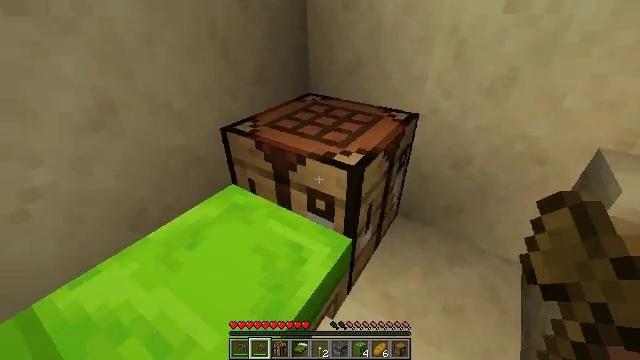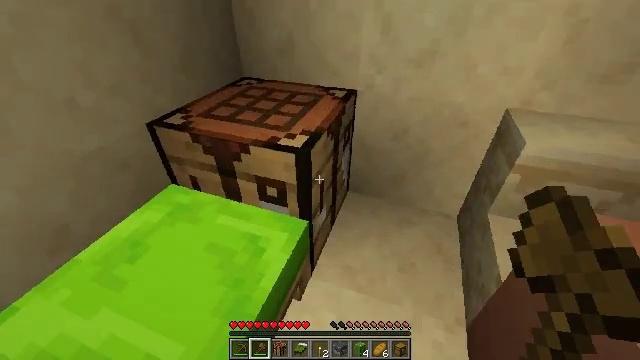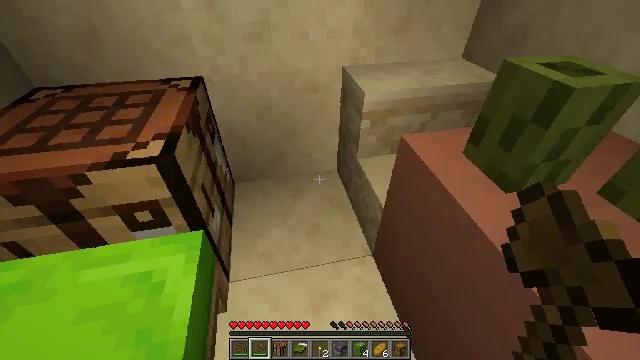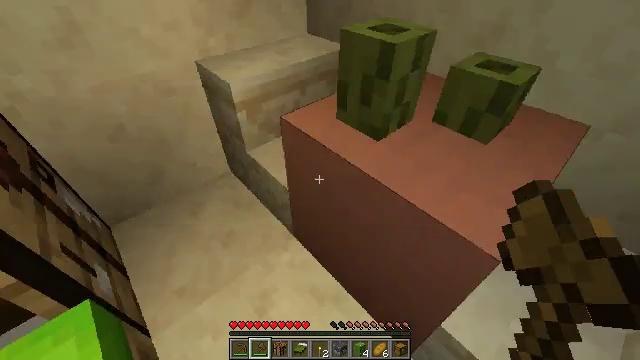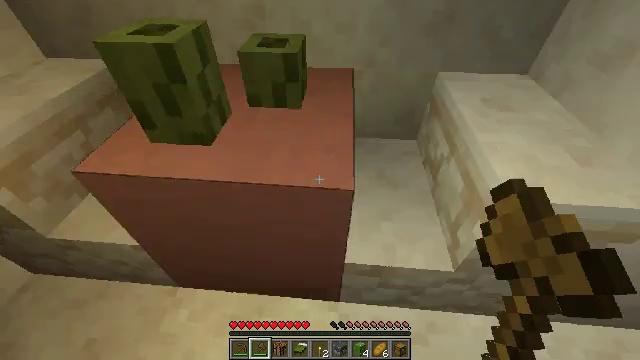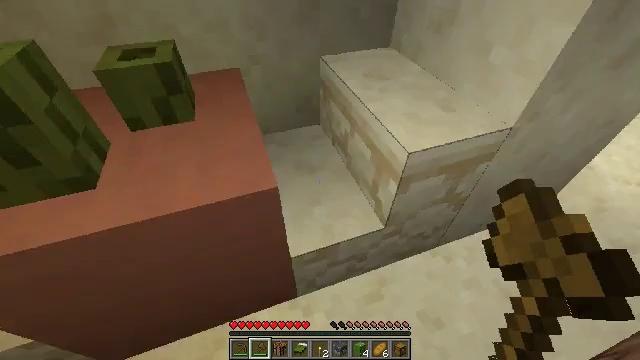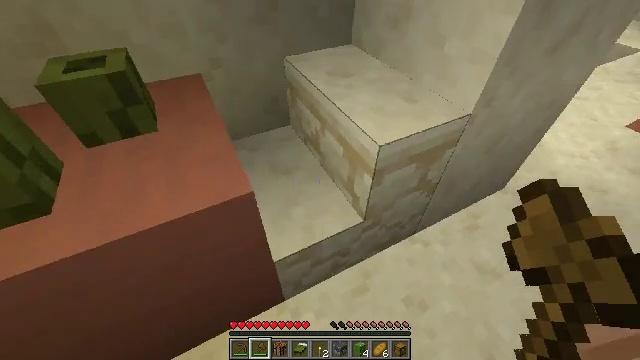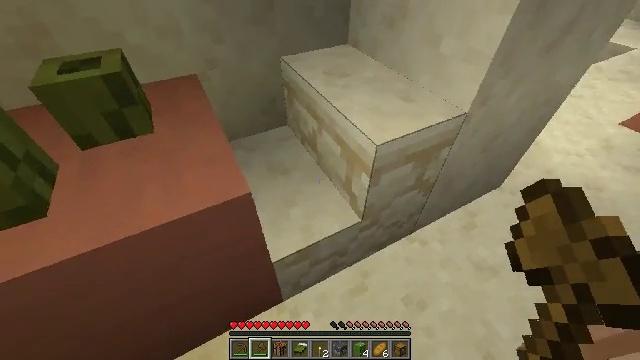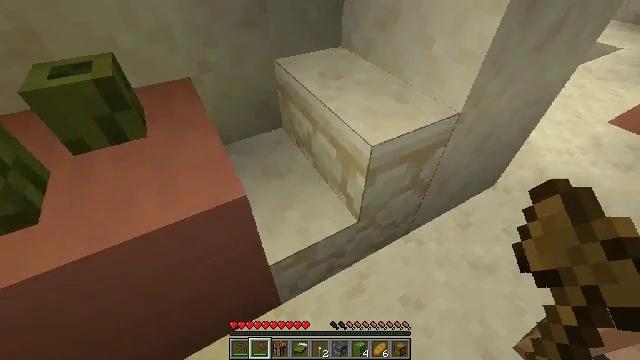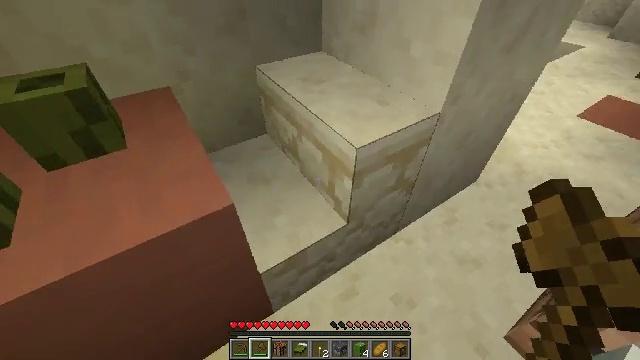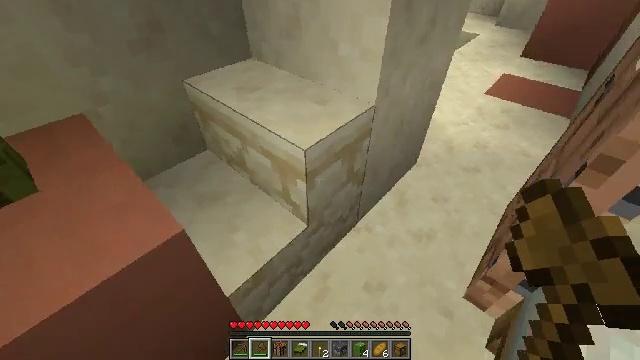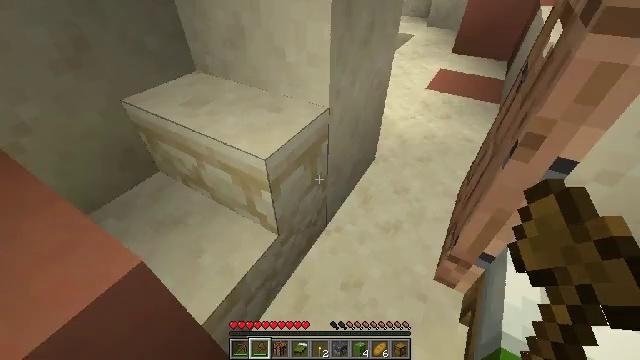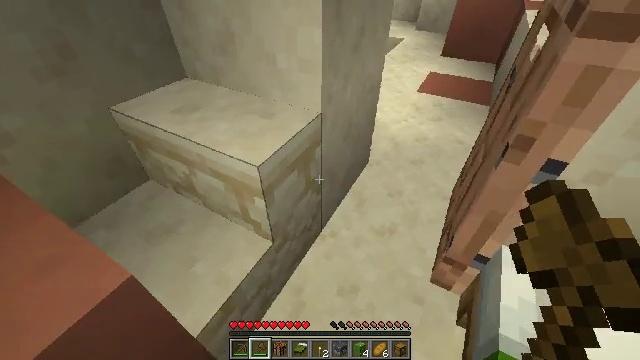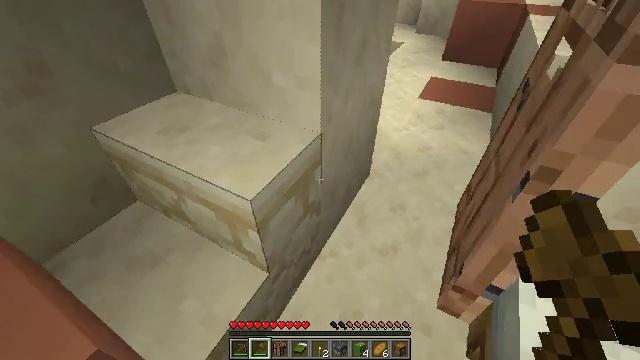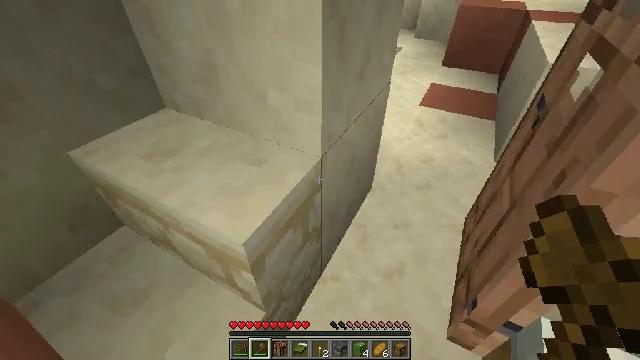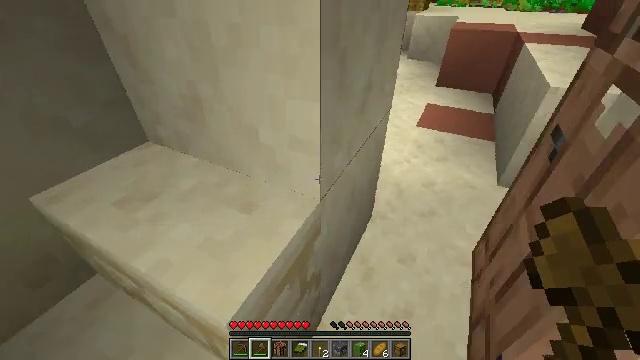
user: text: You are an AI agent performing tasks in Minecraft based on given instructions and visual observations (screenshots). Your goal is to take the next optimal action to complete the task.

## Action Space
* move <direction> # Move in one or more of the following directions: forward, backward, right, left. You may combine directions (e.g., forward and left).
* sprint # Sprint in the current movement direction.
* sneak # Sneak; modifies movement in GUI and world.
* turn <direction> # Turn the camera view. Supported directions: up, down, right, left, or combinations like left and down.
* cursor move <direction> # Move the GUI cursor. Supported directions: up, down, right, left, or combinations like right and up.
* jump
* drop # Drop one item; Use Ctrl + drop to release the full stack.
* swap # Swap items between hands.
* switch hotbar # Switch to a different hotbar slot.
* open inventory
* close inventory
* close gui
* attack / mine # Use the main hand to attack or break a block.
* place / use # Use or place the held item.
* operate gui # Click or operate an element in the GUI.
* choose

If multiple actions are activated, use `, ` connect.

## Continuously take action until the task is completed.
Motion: motion action
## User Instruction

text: Collect a hay block for crafting.
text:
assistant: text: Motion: turn right and down
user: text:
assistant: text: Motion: turn right and down
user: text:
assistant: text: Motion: turn right and down
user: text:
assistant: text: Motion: turn right and down
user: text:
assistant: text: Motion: turn right
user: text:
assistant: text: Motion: turn right
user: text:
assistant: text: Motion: no_op
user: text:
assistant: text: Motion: turn right
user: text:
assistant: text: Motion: turn right
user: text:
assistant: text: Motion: turn right
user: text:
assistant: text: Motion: turn right and up
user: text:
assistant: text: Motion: move forward, turn right
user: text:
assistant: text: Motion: move forward
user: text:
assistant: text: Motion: move forward
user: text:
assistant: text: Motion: move forward, turn right and up
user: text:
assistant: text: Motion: move forward, turn right and up
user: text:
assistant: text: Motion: move forward, turn right and up
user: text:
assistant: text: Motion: move forward, turn right and up
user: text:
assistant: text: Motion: move forward, turn right and up
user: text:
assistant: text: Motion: move forward, turn right and up
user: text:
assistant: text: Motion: move forward, turn right and up
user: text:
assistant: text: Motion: move forward, turn right and up
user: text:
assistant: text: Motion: move forward and move left, turn right
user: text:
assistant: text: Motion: move forward and move left, turn right and up
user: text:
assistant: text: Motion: move left, turn right and up
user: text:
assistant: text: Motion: move back and move left, turn right, use / place
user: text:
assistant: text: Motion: move back and move left, turn right and down, use / place
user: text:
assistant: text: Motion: move back and move left, turn right and down, use / place
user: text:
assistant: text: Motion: move back, turn right and down
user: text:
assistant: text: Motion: move back, turn down